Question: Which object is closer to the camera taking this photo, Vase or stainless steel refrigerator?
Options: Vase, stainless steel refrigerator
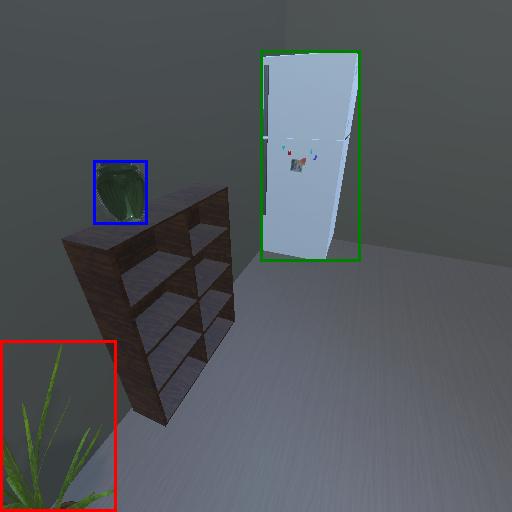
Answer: Vase